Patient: sex M, age 22
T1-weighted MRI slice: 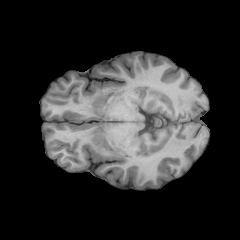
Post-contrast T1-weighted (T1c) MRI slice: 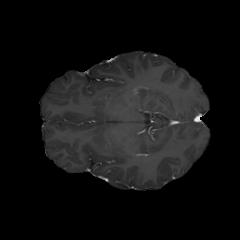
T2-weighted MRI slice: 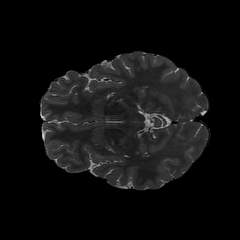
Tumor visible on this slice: no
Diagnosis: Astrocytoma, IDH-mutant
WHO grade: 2